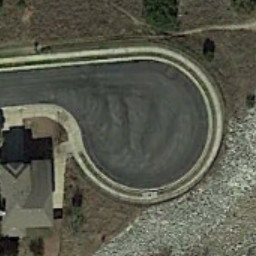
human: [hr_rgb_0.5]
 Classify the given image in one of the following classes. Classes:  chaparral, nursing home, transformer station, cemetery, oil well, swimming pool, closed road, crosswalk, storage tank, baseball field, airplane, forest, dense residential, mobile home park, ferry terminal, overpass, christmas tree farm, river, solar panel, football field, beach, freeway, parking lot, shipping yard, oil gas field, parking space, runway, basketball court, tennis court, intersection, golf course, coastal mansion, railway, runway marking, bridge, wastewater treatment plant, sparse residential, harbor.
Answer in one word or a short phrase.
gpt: closed road